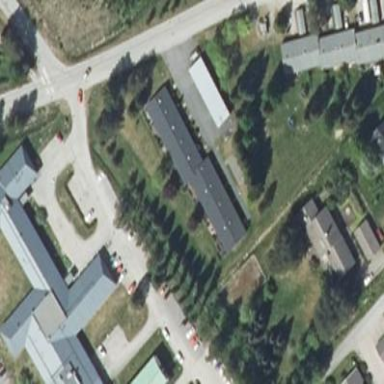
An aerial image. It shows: Terrace building.